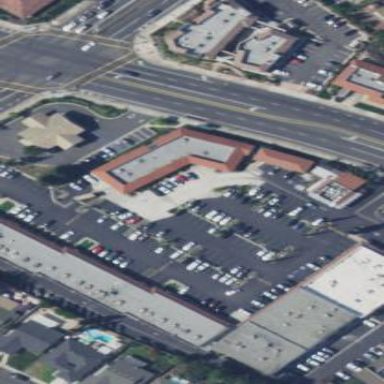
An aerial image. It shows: Retail area.